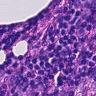
Metastatic tissue present: no